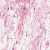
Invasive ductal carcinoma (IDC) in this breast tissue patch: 0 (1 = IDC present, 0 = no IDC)